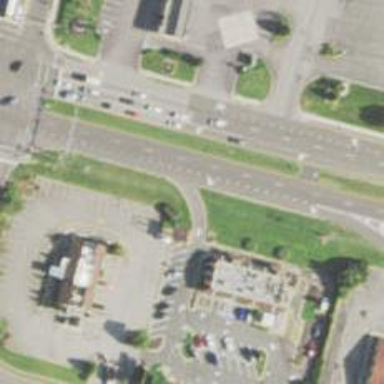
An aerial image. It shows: Asphalt road with primary link designation.